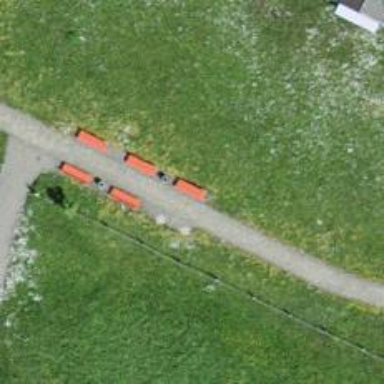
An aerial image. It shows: Bench.